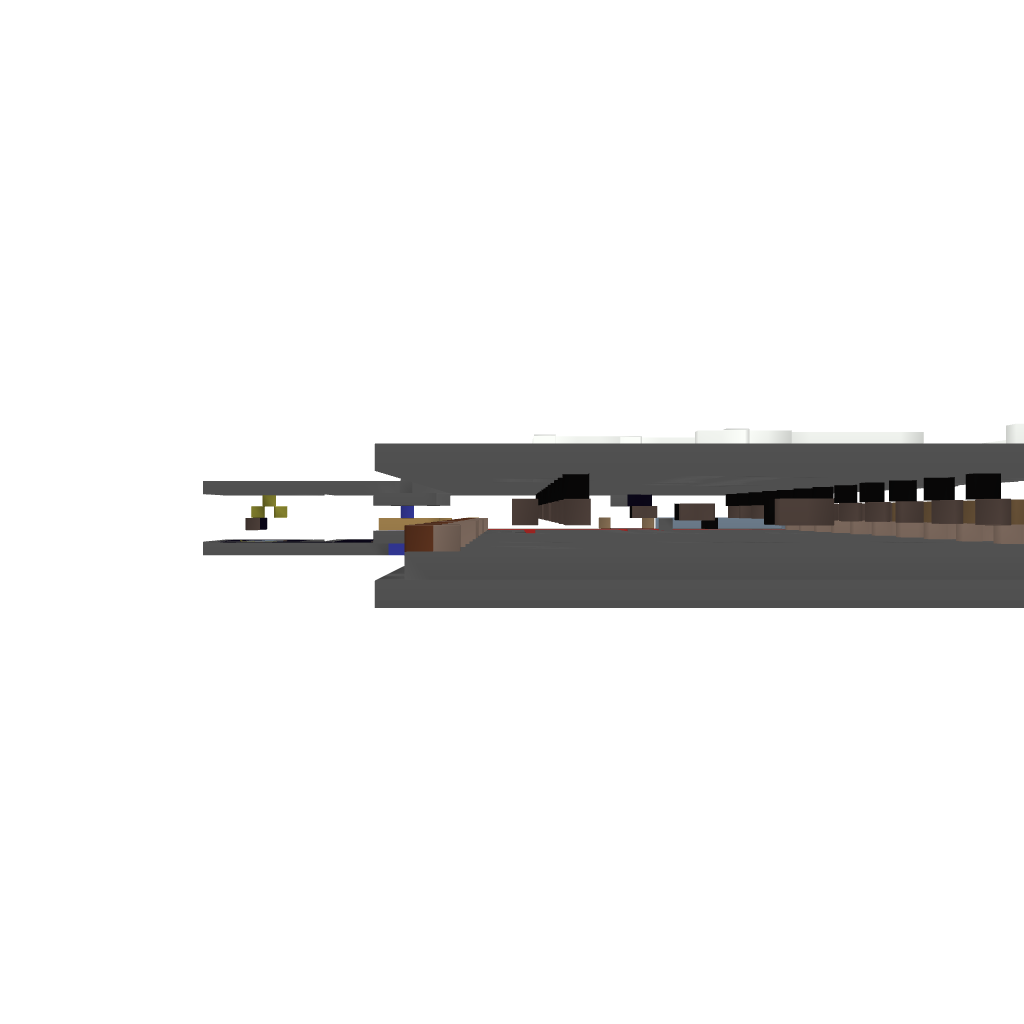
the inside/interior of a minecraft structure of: Big jail 24 cells